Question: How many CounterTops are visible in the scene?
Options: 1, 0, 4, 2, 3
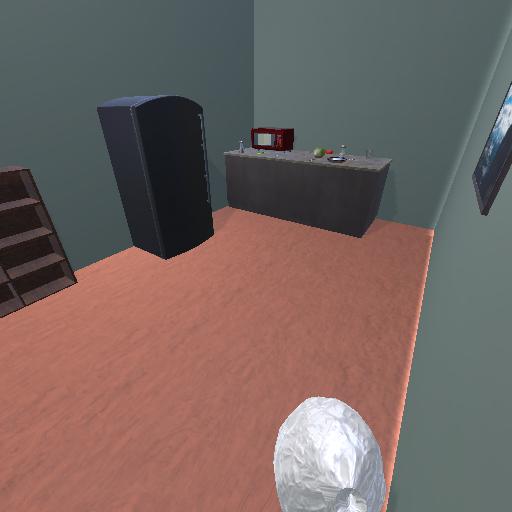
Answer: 1